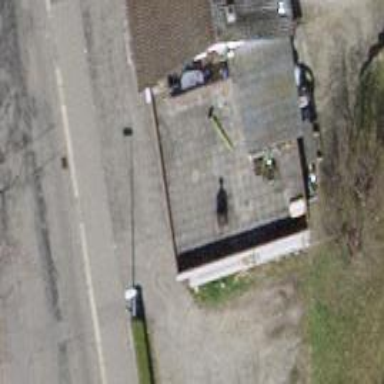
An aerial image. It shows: Shop specializing in tires.